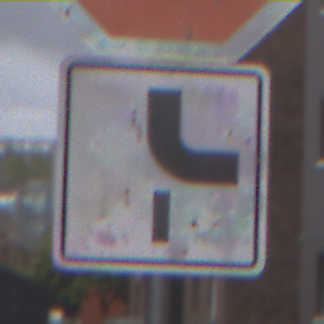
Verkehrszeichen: VerlaufVorfahrtsstrasse10
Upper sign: Stop
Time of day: MorningAfternoon
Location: Outdoor (Urban)
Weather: Overcast
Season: NotSpecified
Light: Natural